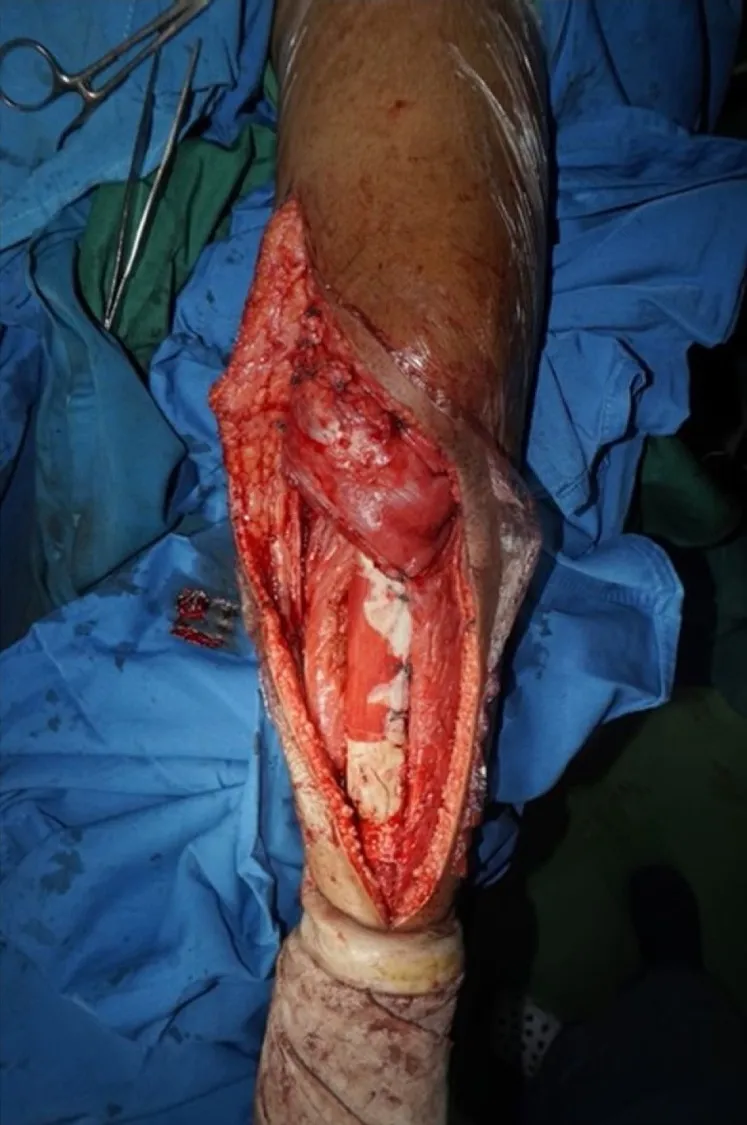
Final result with medial gastrocnemius flap.
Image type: medical_photograph (other_medical_photograph)